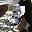
Label: 3